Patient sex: M
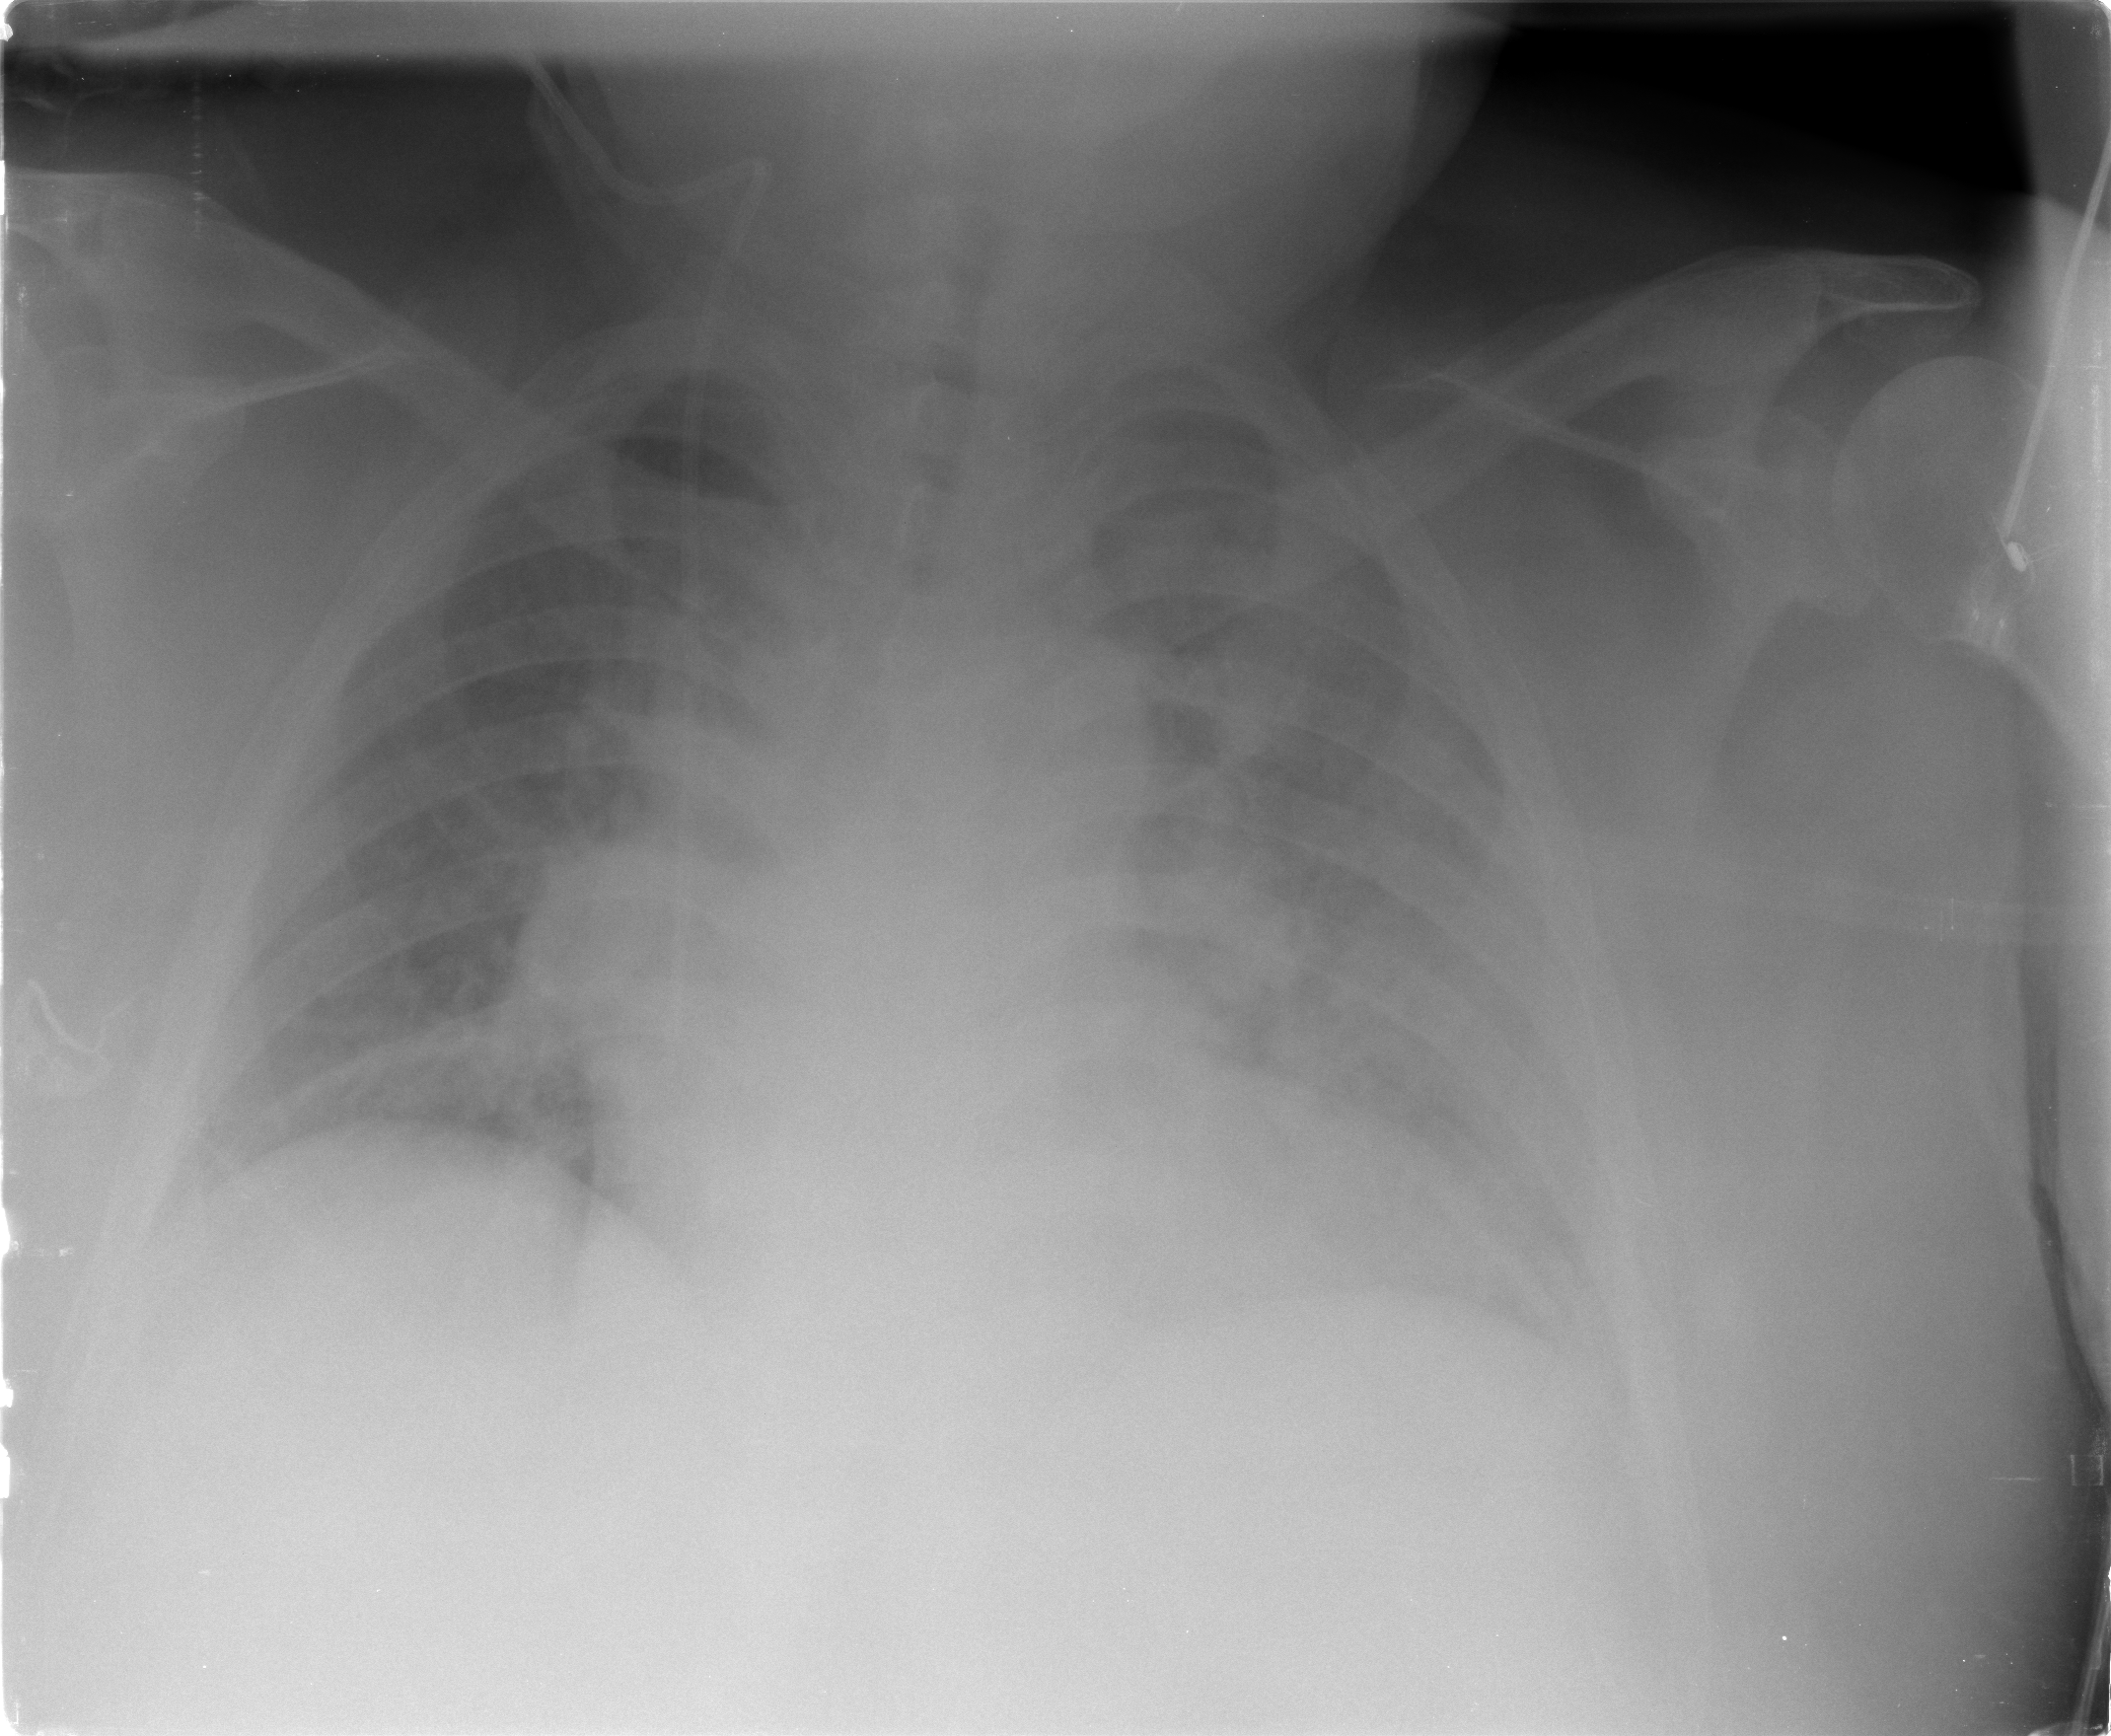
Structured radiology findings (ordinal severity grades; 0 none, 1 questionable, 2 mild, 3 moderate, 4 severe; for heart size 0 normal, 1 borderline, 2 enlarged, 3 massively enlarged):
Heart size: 1
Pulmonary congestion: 0
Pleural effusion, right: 0
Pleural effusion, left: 2
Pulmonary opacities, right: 0
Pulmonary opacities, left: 3
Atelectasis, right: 0
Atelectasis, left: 3